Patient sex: F
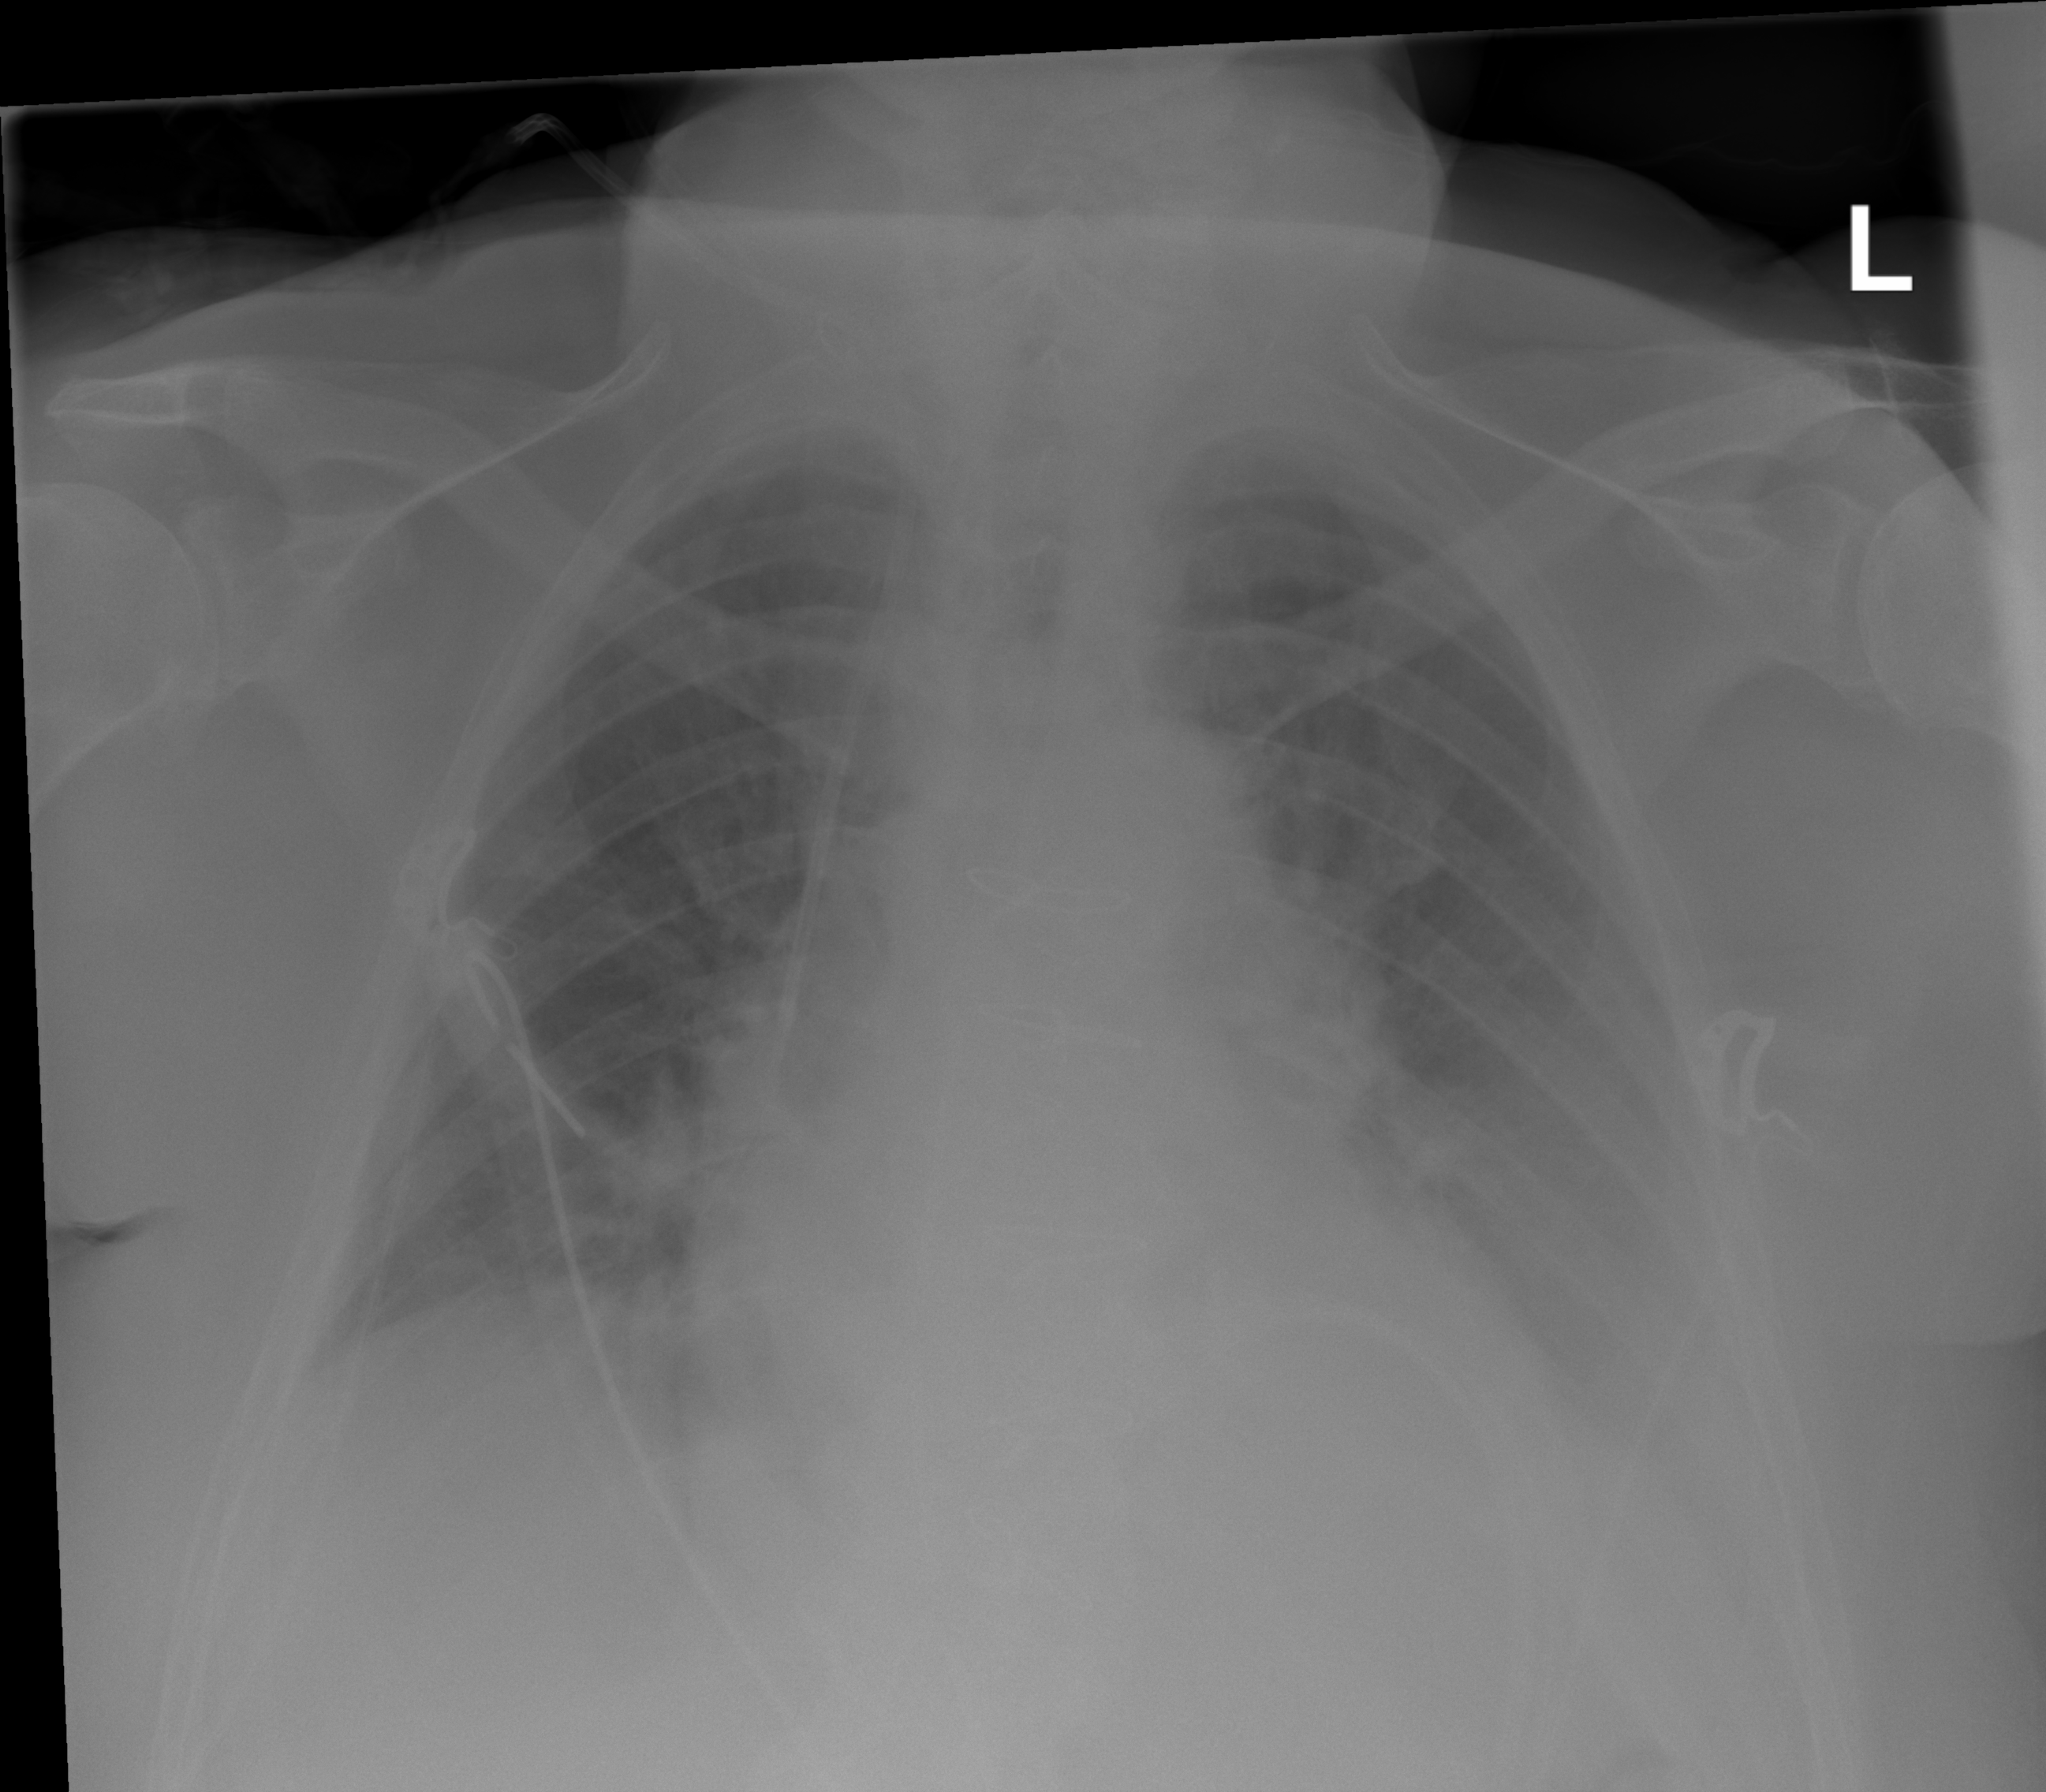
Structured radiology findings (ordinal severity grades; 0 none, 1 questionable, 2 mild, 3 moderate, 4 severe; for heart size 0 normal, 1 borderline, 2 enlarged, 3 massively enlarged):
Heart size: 2
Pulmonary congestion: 2
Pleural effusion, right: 2
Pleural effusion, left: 3
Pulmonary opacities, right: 0
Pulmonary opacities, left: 0
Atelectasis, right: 0
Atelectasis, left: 0